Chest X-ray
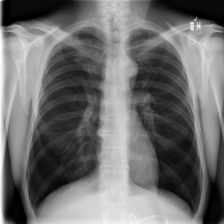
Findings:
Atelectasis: negative
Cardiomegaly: negative
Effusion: negative
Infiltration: negative
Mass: negative
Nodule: negative
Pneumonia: negative
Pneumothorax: negative
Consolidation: negative
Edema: negative
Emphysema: negative
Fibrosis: negative
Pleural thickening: negative
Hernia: negative